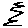
Label: zigzag